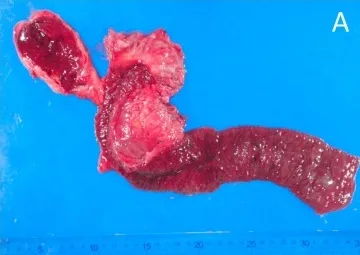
Surgical specimen of subtotal stomach preserving pancreaticoduodenectomy.
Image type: medical_photograph (other_medical_photograph)